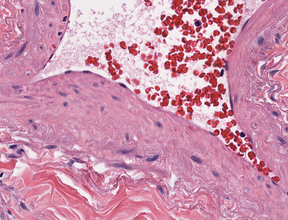
Tumor epithelial tissue: no
Tumor-associated stroma tissue: yes
Normal tissue: no